Field crop: maize
Growth stage: 1
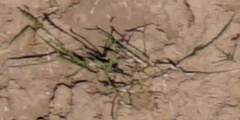
Species: lolium